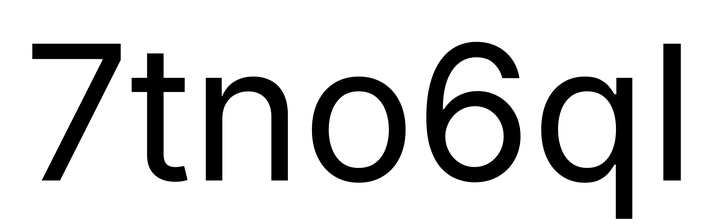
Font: Inter_Regular